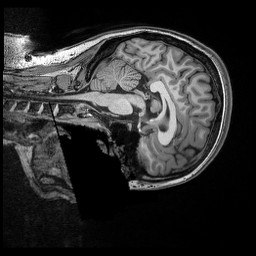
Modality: T1w
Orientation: sagittal
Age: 18
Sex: female
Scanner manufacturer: siemens
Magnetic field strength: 3 T
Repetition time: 2.5 s
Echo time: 0.00343 s